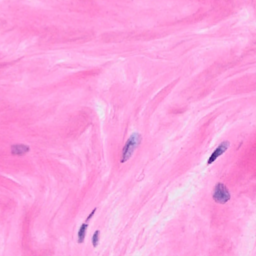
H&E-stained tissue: Breast